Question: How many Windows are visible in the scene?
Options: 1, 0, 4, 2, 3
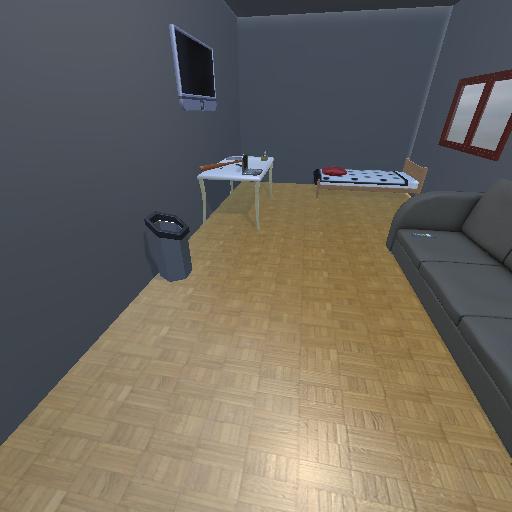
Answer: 1